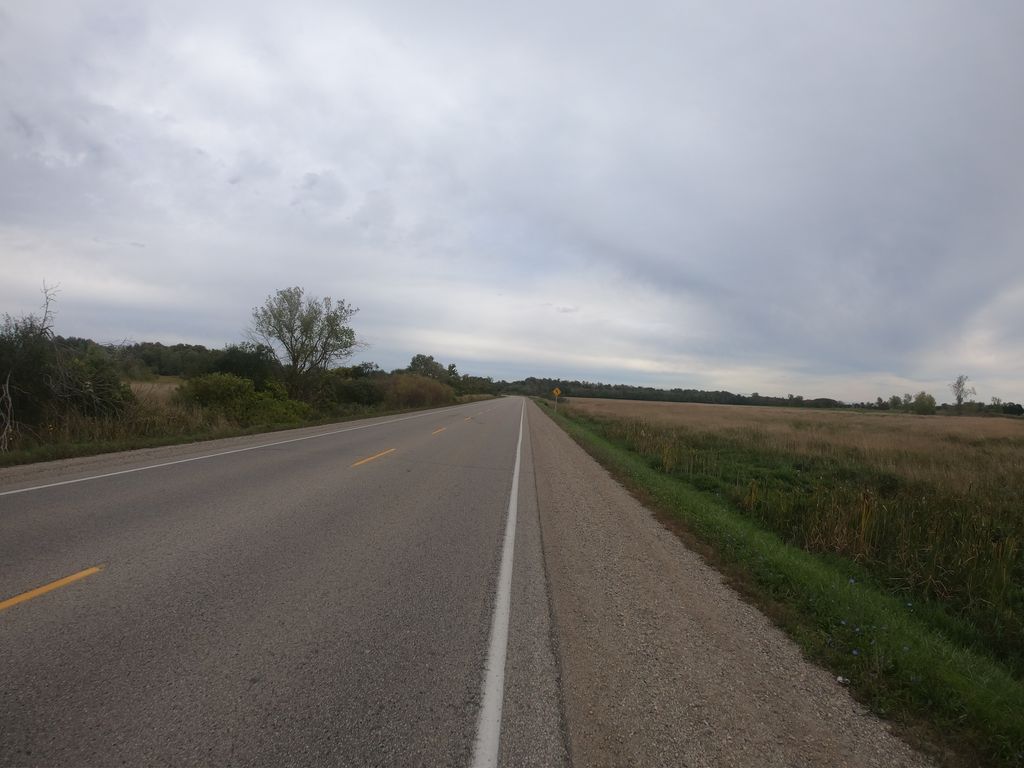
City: kitchener-waterloo